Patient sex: M
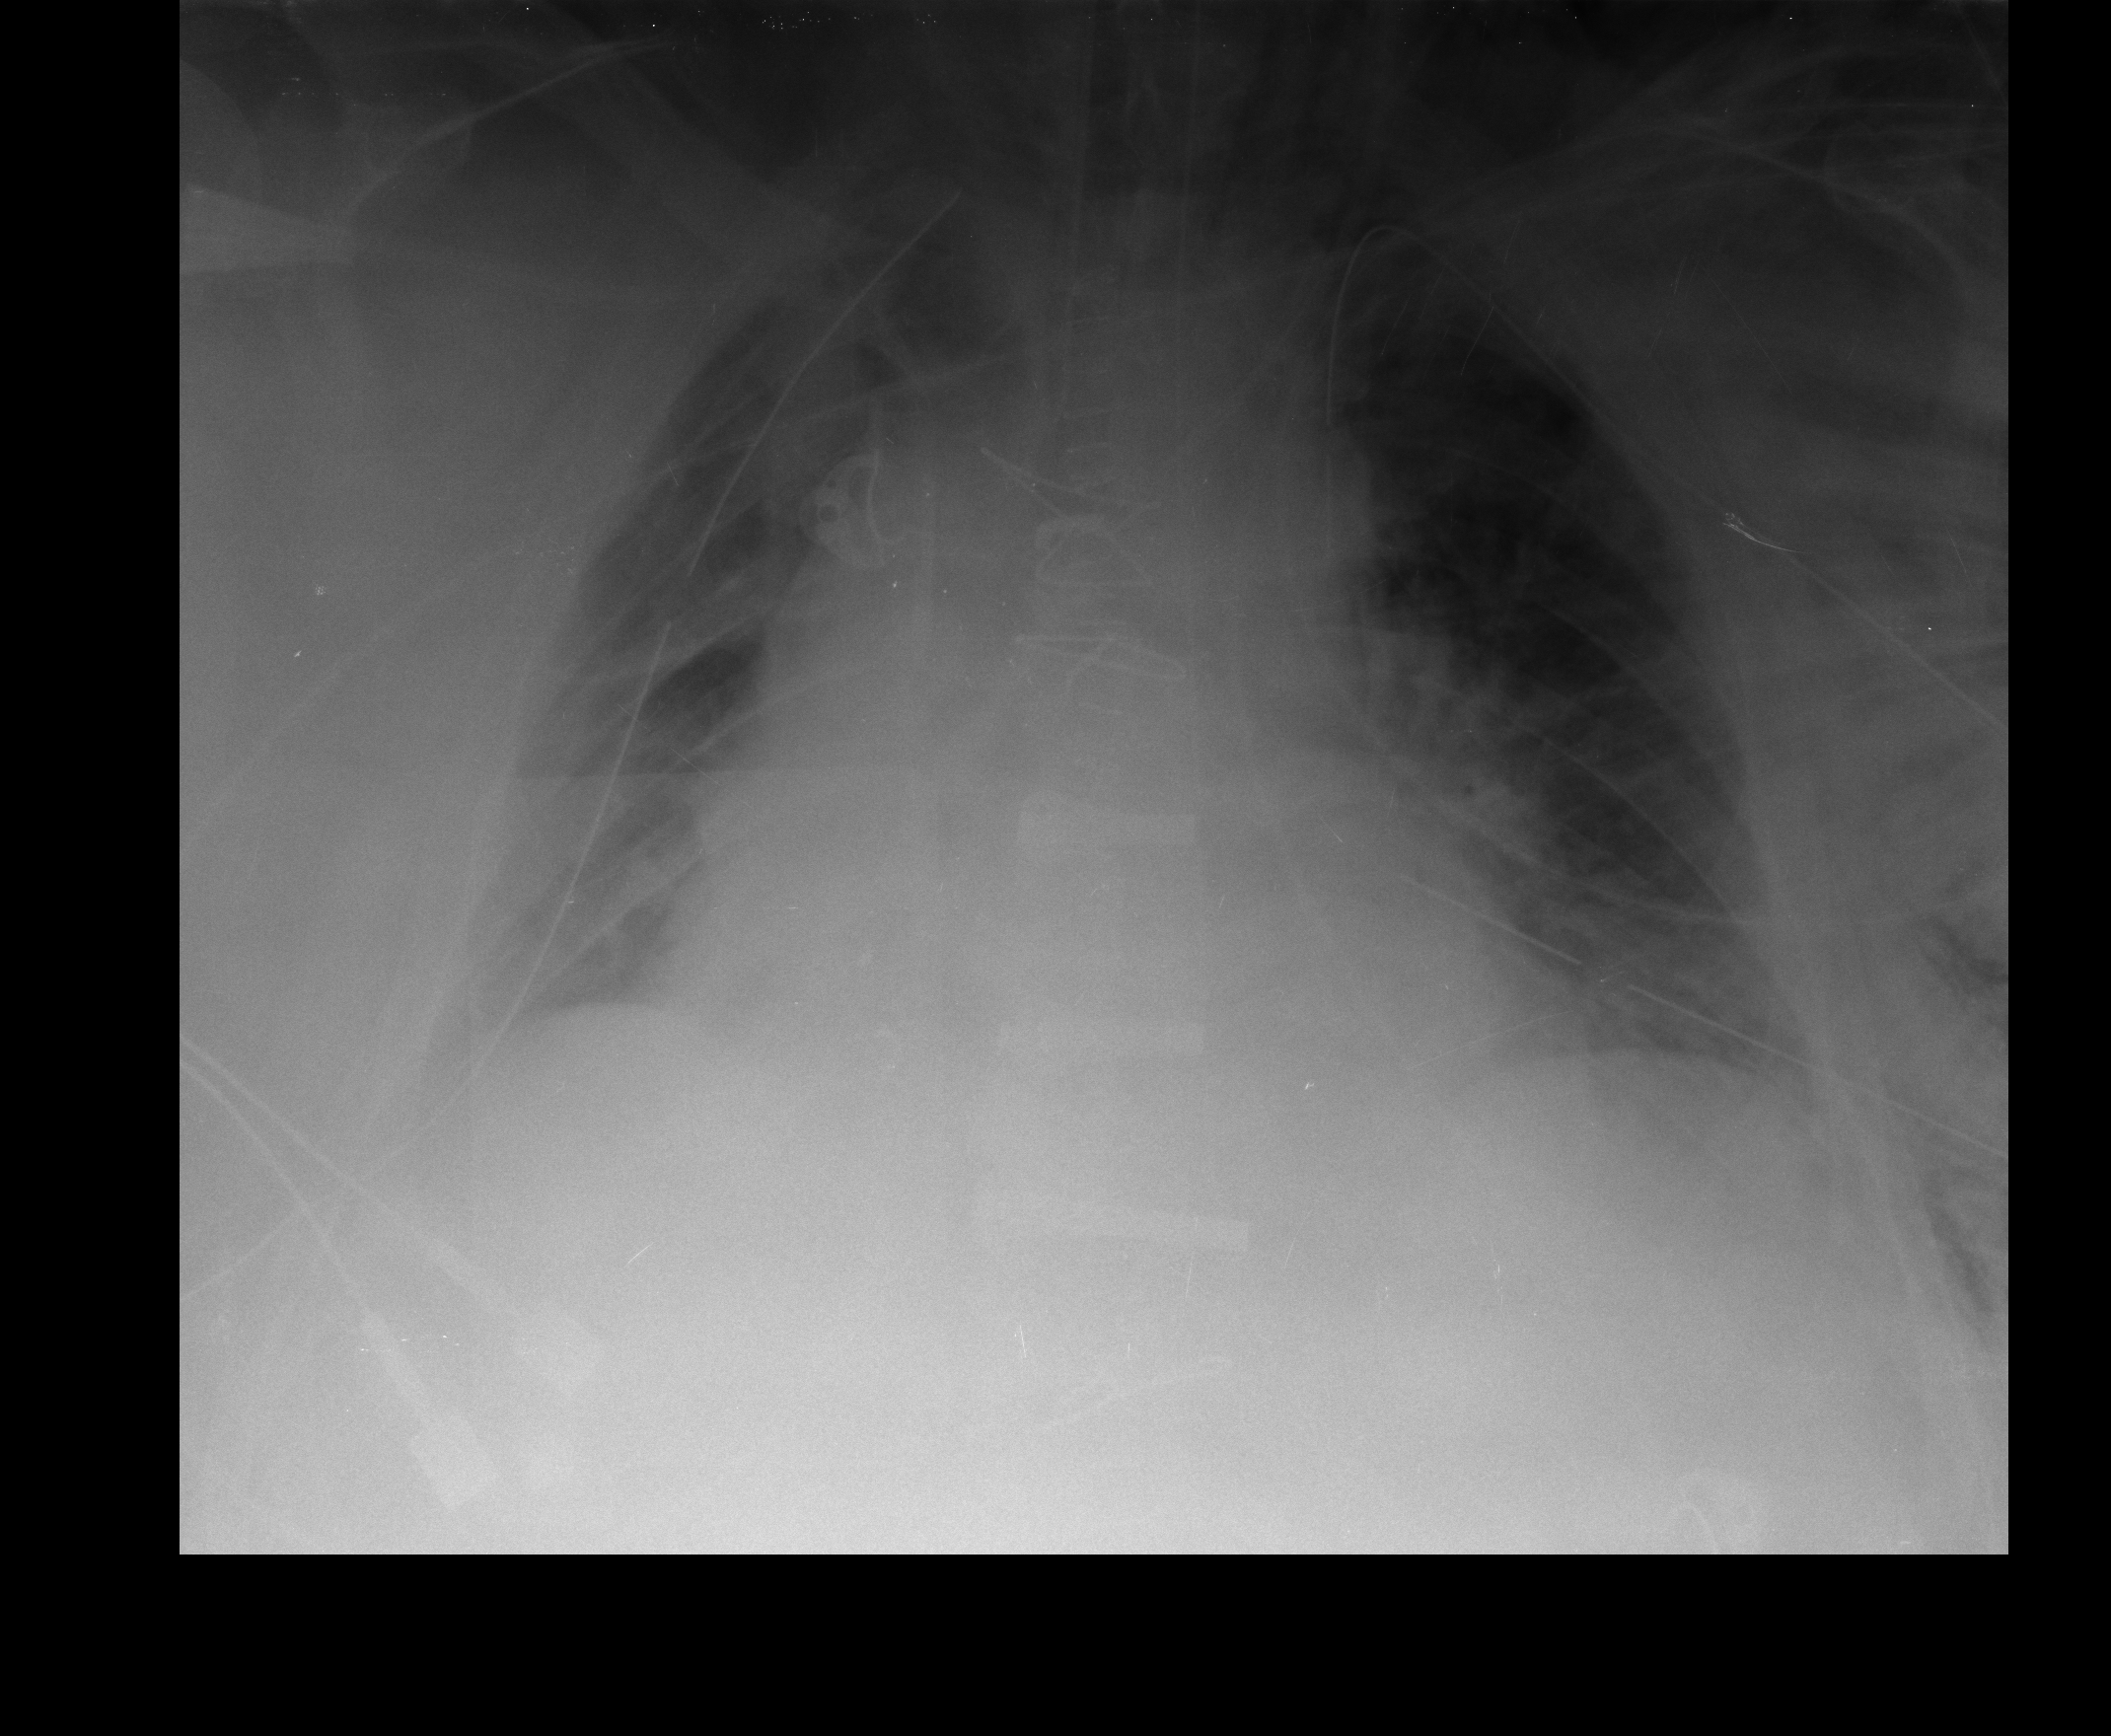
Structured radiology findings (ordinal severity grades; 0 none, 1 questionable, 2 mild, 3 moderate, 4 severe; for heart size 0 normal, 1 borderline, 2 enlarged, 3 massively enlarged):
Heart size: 3
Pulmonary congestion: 2
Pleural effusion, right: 2
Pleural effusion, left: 1
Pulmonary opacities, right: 2
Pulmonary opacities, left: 0
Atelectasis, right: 3
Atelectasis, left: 2